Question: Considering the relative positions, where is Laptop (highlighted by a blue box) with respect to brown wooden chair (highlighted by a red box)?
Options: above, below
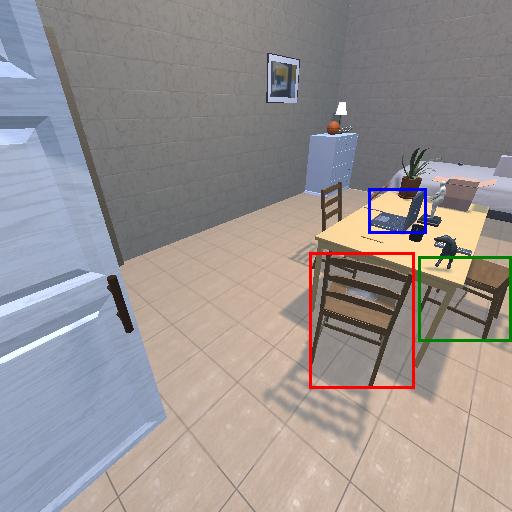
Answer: above